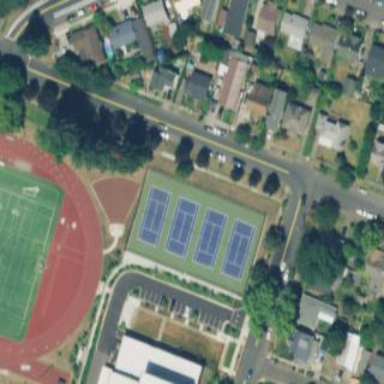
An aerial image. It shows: Tennis sports center enclosed by chain link fence.